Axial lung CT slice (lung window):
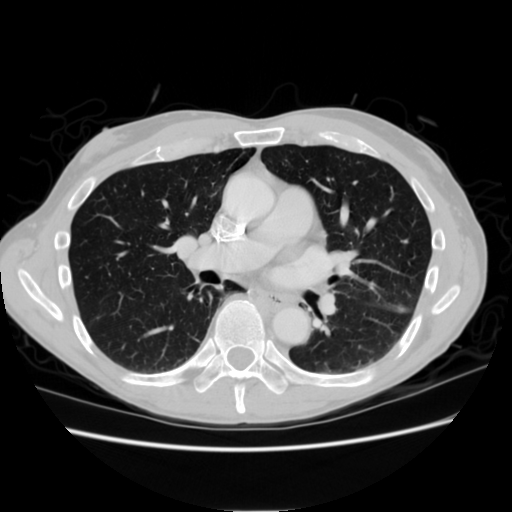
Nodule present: no